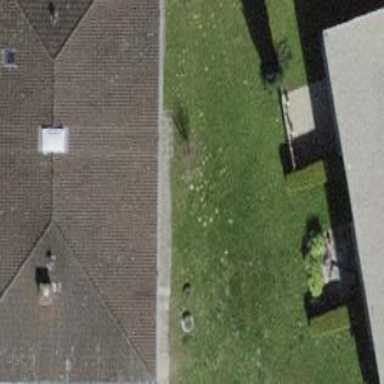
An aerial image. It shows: Building with tiled roof.